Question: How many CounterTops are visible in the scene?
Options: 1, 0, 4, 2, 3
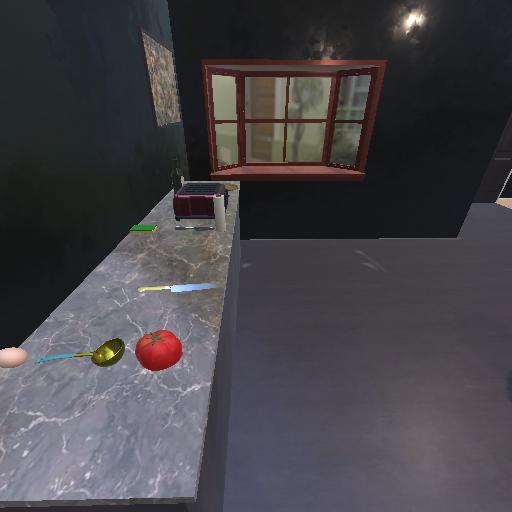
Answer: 1